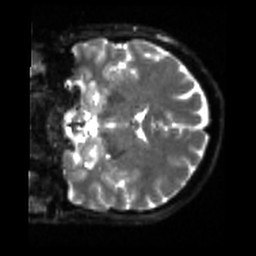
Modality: sbref
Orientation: coronal
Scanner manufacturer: siemens
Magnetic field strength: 3 T
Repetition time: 4 s
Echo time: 0.0594 s